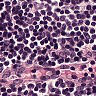
Metastatic tissue present: no